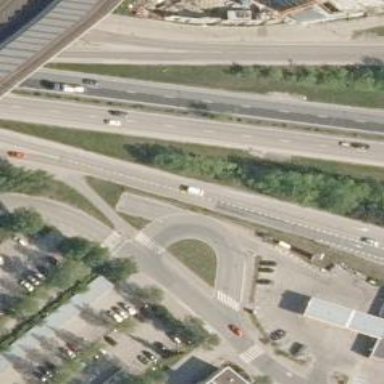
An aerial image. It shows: Trunk link road with asphalt surface.